Question: I want to decompose a 3-dimensional tensor using <URL>.
I am not quite sure if and, how following decomposition can be achieved.

I already know how I can split the tensor horizontally from this tutorial: <URL>
> '''
d = 10; A = np.random.rand(d,d,d)
Am = A.reshape(d**2,d)
Um,Sm,Vh = LA.svd(Am,full_matrices=False)
U = Um.reshape(d,d,d); S = np.diag(Sm)
'''
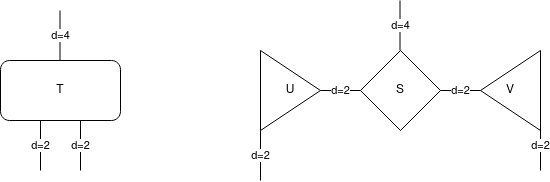
Answer: Matrix methods can be naturally extended to higher-orders. SVD, for instance, can be generalized to tensors e.g. with the <URL>, sometimes called a higher-order SVD.
We maintain a Python library for tensor methods, <URL> as you want to leave one of the modes uncompressed.
Let's import the necessary parts:
'''
import tensorly as tl
from tensorly import random
from tensorly.decomposition import partial_tucker
'''
For testing, let's create a 3rd order tensor of size (10, 10, 10):
'''
size = 10
order = 3
shape = (size, )*order
tensor = random.random_tensor(shape)
'''
You can now decompose the tensor using the tensor decomposition. In your case, you want to leave one of the dimensions untouched, so you'll only have two factors (your U and V) and a core tensor (your S):
'''
core, factors = partial_tucker(tensor, rank=size, modes=[0, 2])
'''
You can reconstruct the original tensor from your approximation using a series of n-mode products to contract the core with the factors:
'''
from tensorly import tenalg
rec = tenalg.multi_mode_dot(core, factors, modes=[0, 2])
rec_error = tl.norm(rec - tensor)/tl.norm(tensor)
print(f'Relative reconstruction error: {rec_error}')
'''
In my case, I get
'''
Relative reconstruction error: 9.66027176805661e-16
'''